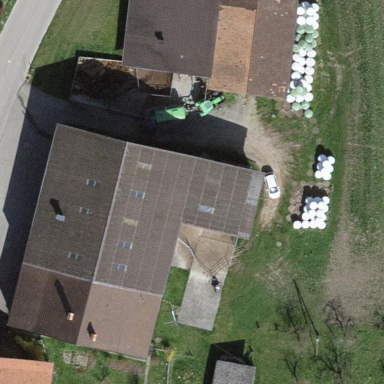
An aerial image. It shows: Farmyard area.